Question: I'm trying to build something similar to IMessage's and WhatsApp's header in react native, where users can pull down to reveal a search bar in the header.

I have been able to pull down to reveal a hidden input, but because the scrollview's y value becomes negative on pull, it will bounce back to 'y = 0' and prevent the input from sticking to the top. I have tried using both 'translateY' and 'scaleY' to reveal the hidden input.
'''
class List extends Component {
scrollY = new Animated.Value(0)
render() {
const translateY = this.props.scrollY.interpolate({
inputRange: [ -50, 0 ],
outputRange: [ 50, 0 ],
extrapolate: 'clamp',
})
return (
<>
<Animated.View style={[
styles.container,
{ transform: [ { translateY } ] },
]}>
<Input />
</Animated.View>
<Animated.ScrollView
onScroll={Animated.event(
[ { nativeEvent: { contentOffset: { y: this.scrollY } } } ],
{ useNativeDriver: true }
)}
scrollEventThrottle={16}
>
{...}
</Animated.ScrollView>
</>
)
}
}
const styles = StyleSheet.create({
container: {
backgroundColor: colors.white,
width: windowWidth,
height: 50,
position: 'absolute',
top: -50,
zIndex: -99,
},
});
'''
I found this Stack Overflow post that has been useful to reference but it is IOS specific <URL>
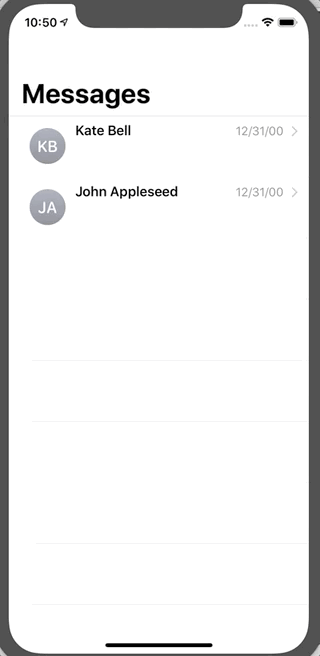
Answer: I solved this by using 'contentOffset' and without any animations. I needed to make sure the scrollview was at least the size of the phone's 'windowHeight' and then used 'contentOffset' to push the initial y value of the 'Scrollview' to the size of the header
'''
<ScrollView
ListHeaderComponent={() => (
<Header headerHeight={hiddenHeaderHeight} />
)}
contentContainerStyle={{ minHeight: windowHeight }}
contentOffset={{ y: hiddenHeaderHeight }}
...
'''
This solution works for a 'Flatlist' as well.
One thing to note is 'contentOffset' is an 'ios' specific prop